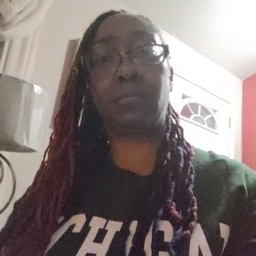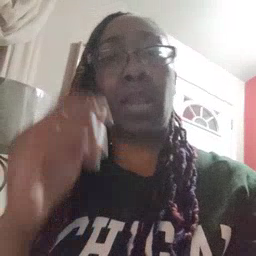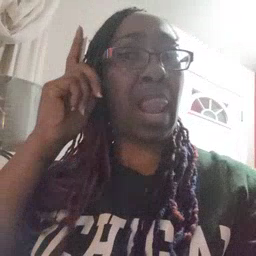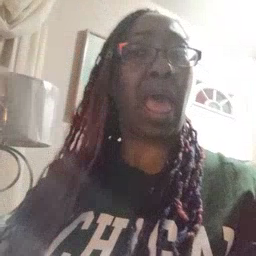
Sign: loud